Aerial crown-view tile of a tropical tree (Barro Colorado Island, Panama), acquired 20240813:
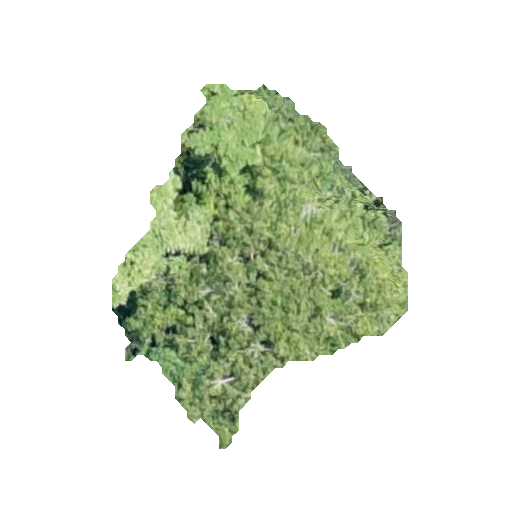
Species: Protium stevensonii
GBIF accepted scientific name: Tetragastris panamensis
Crown area: 96.062 m²